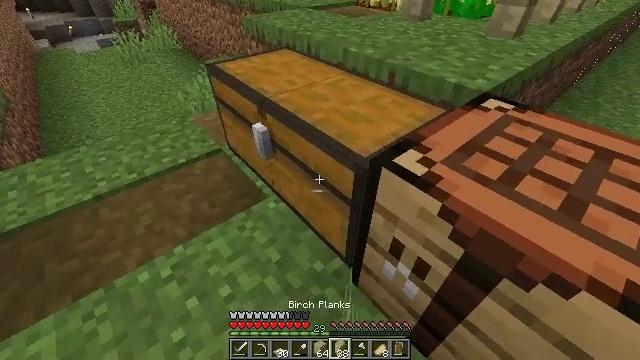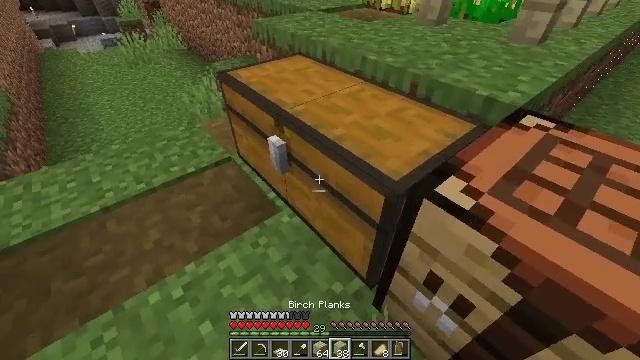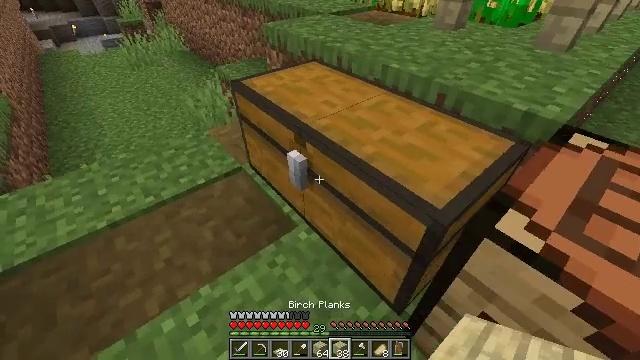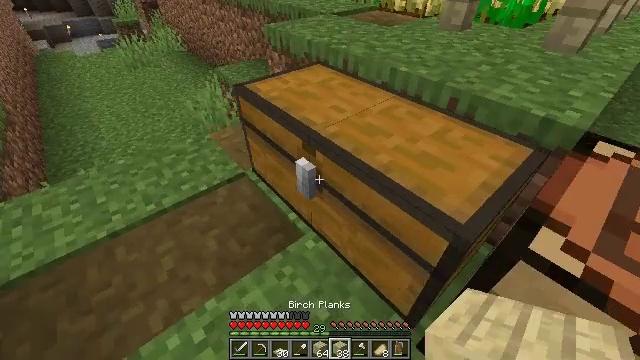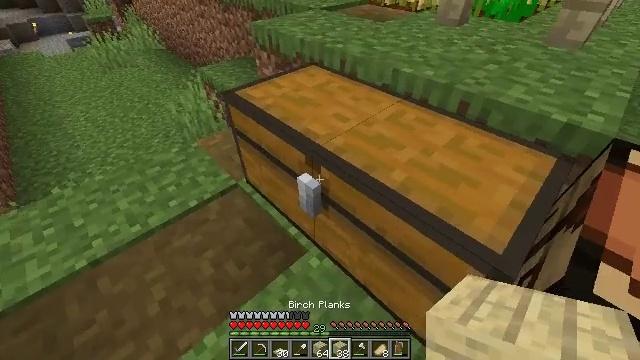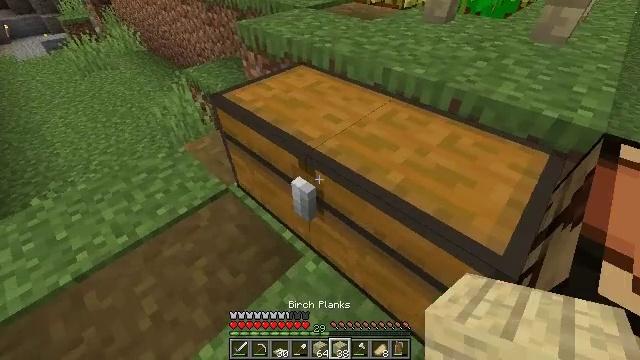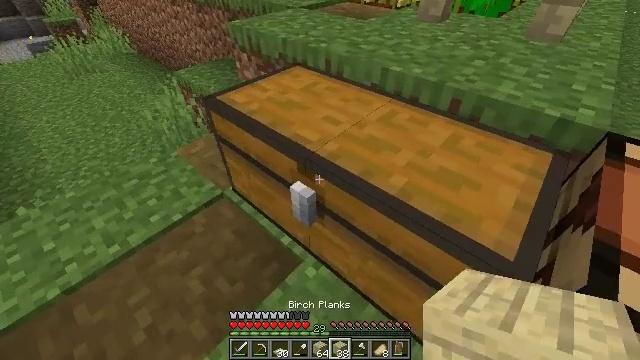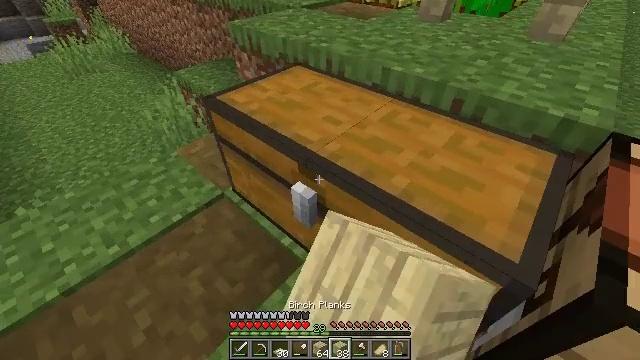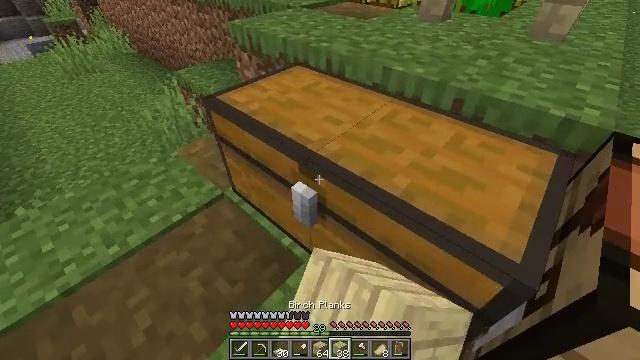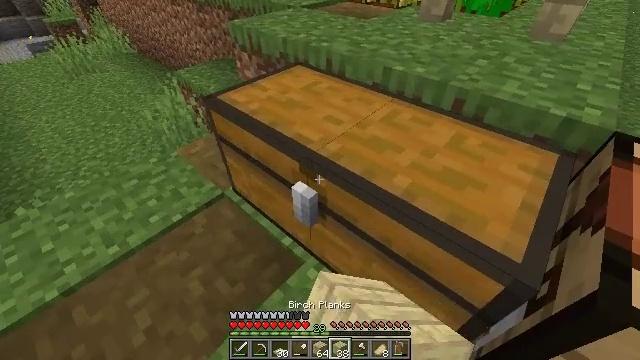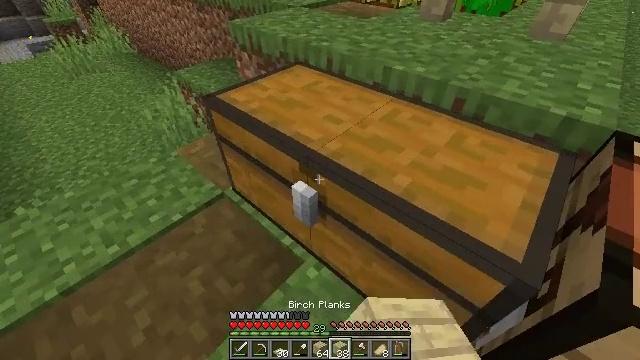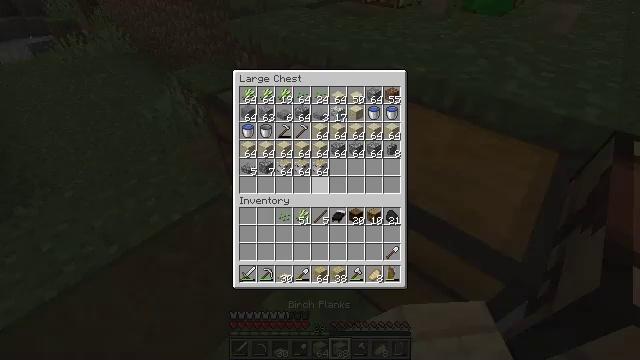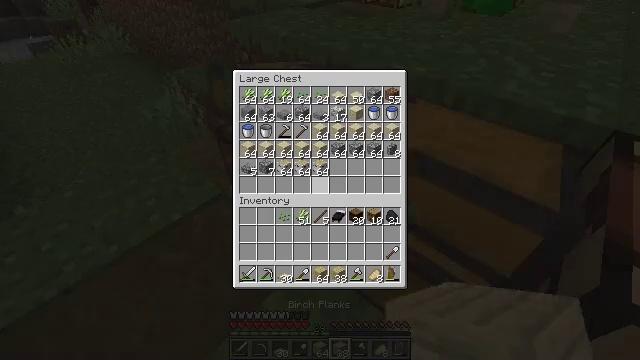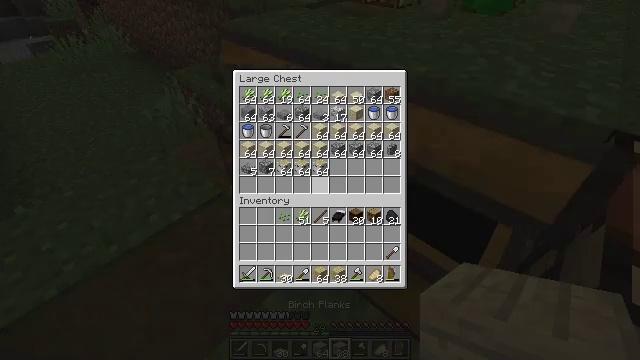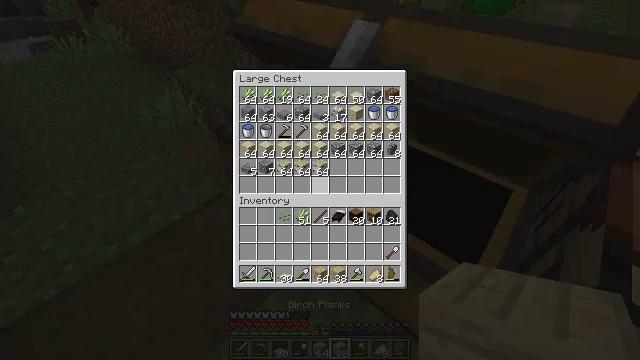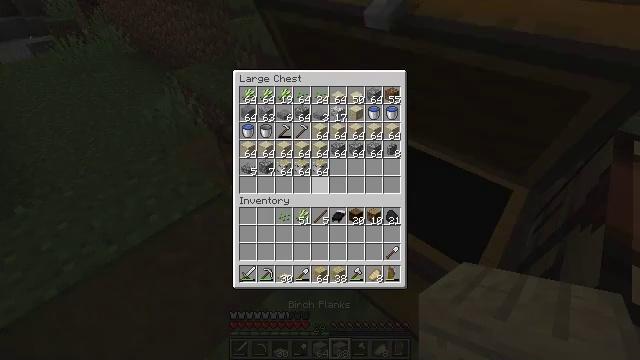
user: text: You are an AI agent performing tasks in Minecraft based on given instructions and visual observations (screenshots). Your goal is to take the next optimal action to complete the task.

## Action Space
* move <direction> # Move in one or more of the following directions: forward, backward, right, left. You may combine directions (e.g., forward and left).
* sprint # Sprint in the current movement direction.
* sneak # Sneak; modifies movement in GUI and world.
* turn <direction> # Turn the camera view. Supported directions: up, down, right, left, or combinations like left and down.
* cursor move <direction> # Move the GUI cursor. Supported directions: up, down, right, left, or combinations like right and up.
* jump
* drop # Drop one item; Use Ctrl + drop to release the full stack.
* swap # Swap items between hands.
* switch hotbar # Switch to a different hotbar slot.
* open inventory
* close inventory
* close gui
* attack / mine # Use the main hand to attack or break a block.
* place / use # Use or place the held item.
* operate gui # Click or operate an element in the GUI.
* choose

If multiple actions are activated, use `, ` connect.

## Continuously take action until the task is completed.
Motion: motion action
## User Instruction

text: Use the crafting table to craft sandstone from sand.
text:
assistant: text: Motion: move forward and move left
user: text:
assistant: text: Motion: move forward and move left
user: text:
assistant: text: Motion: move forward
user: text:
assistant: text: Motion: turn right and down
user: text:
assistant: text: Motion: turn right
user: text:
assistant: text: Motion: turn right, use / place
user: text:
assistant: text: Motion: use / place
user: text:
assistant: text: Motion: use / place
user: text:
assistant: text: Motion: no_op
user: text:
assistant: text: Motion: no_op
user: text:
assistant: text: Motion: no_op
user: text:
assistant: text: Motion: no_op
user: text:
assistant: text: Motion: no_op
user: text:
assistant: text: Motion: no_op
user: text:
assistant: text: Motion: no_op
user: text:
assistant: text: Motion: no_op
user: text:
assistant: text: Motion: no_op
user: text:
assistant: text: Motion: no_op
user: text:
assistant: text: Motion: turn right and down
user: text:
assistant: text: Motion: turn right and down
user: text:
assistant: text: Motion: turn down
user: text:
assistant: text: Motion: turn down
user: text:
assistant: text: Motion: turn down
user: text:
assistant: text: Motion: no_op
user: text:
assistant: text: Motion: no_op
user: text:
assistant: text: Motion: no_op
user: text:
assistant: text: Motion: no_op
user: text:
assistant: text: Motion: no_op
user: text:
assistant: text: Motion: no_op
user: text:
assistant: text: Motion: no_op